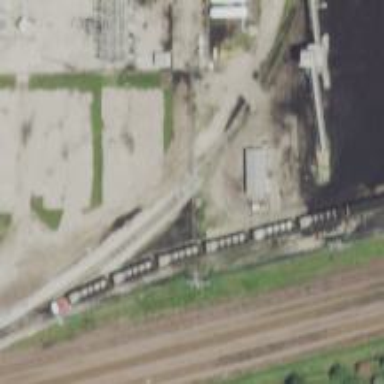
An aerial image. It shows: Railway spur service.